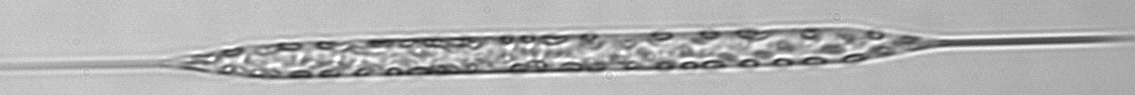
Label: Rhizosolenia